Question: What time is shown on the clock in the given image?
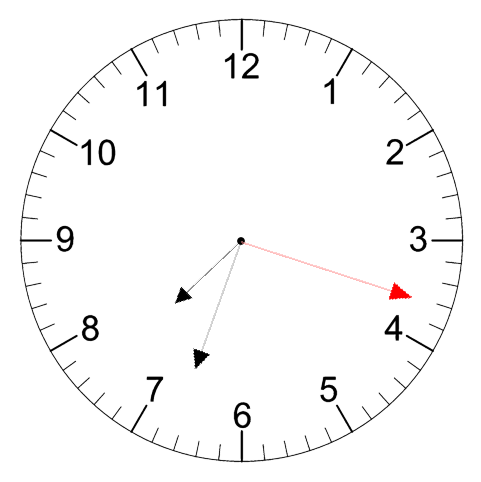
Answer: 07:33:18